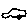
Label: car